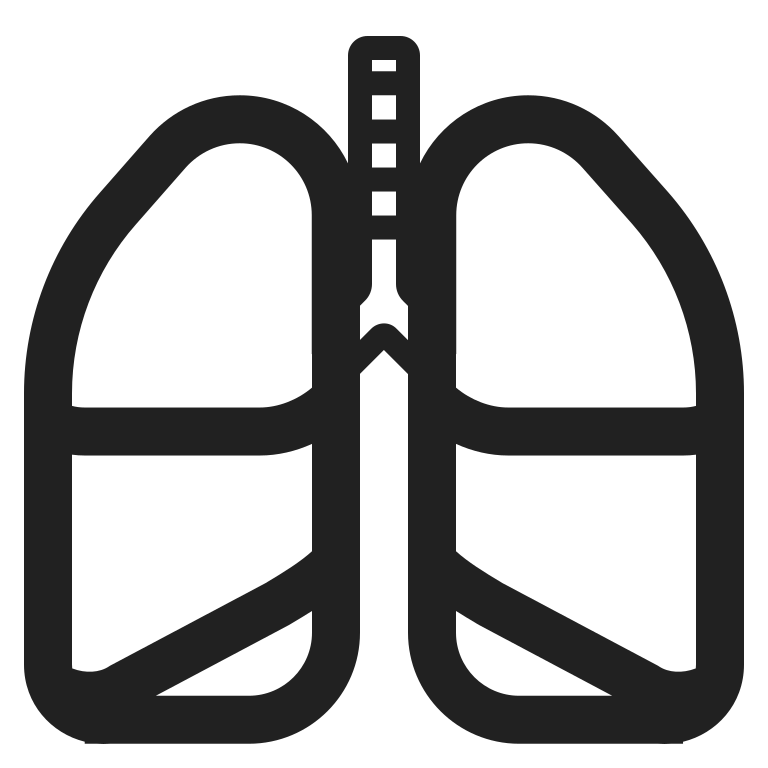
lungs high contrast